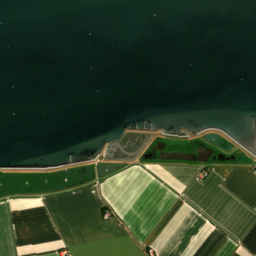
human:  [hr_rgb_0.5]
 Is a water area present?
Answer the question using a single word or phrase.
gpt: yes

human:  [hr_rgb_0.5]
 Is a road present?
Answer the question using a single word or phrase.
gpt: yes

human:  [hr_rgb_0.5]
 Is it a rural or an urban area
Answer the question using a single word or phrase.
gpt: rural

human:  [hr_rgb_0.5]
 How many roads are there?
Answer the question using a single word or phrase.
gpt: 50

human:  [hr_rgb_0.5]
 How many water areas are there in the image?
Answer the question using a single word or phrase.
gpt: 15

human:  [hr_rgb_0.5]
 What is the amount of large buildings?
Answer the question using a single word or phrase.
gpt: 0

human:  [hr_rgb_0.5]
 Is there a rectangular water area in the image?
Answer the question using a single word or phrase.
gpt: yes

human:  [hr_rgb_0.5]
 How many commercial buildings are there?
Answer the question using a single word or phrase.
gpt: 1

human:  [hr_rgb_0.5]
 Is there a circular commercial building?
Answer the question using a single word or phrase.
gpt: no

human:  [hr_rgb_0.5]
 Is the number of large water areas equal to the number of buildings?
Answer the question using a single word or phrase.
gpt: no

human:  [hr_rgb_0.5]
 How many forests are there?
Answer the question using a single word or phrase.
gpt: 9

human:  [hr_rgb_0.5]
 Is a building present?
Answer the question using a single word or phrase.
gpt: yes

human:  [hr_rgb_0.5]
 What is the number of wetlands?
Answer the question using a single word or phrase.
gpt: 3

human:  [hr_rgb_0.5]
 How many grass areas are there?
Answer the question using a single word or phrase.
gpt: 31

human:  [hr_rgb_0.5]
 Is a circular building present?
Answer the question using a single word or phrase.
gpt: no

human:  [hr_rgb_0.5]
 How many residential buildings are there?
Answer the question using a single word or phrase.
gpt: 26

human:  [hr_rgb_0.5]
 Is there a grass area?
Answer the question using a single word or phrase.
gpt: yes

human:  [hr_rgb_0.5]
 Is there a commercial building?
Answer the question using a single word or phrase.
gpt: yes

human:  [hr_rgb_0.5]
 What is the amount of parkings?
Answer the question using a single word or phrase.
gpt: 1

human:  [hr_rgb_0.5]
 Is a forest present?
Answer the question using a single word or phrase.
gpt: yes

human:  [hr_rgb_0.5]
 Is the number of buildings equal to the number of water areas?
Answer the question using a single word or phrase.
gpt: no

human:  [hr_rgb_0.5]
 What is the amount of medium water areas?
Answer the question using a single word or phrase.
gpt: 0

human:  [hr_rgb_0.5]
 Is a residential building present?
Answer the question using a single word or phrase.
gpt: yes

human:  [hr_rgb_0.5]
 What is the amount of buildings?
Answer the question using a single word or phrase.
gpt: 27

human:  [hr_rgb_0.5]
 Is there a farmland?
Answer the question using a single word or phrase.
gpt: yes

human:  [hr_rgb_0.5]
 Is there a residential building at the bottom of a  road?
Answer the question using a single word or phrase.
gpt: yes

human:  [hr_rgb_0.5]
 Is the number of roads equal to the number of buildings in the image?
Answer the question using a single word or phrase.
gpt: no

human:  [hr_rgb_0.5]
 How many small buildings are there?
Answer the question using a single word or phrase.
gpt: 27

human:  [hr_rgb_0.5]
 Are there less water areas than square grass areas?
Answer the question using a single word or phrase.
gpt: no

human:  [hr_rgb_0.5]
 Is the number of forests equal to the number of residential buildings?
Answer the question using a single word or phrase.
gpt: no

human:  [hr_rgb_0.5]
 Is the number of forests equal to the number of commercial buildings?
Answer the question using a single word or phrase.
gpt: no

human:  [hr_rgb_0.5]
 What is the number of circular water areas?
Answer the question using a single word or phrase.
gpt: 2

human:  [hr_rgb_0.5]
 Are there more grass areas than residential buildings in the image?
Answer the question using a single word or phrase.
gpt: yes

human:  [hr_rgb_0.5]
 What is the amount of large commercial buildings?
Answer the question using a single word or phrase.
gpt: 0

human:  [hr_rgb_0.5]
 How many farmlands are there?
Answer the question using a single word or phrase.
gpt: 10

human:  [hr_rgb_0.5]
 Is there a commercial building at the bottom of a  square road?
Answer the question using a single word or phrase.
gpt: no

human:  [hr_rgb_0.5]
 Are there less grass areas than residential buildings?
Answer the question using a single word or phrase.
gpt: no

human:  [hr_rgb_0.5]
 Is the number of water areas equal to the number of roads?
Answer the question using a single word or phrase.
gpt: no

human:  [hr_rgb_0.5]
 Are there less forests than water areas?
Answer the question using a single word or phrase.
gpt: yes

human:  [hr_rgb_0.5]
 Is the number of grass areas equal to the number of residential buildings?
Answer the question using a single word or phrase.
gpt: no

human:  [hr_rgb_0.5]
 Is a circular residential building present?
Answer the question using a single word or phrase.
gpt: no

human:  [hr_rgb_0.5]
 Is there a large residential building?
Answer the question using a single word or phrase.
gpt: no

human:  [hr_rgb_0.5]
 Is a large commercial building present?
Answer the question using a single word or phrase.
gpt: no

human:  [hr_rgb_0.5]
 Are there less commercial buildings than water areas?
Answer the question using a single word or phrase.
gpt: yes

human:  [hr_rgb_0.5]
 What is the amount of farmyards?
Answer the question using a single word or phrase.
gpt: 1

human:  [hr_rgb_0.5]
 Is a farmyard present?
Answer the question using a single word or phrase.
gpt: yes

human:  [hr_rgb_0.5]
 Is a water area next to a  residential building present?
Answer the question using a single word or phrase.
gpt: yes

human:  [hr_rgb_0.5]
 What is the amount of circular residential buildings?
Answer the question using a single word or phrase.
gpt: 0

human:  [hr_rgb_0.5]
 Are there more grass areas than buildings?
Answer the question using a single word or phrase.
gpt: yes

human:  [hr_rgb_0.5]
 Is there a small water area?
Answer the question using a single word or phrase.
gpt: yes

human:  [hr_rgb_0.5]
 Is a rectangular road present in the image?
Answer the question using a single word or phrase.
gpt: no

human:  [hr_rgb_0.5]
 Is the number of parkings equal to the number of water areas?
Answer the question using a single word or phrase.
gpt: no

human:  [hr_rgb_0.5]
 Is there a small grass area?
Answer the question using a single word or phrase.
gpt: yes

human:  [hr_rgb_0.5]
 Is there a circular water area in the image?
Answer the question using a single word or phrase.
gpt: yes

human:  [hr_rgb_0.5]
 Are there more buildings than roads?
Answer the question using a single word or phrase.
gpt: no

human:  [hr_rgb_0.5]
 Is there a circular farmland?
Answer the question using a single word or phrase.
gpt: no

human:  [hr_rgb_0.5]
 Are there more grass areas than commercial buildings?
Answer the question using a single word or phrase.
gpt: yes

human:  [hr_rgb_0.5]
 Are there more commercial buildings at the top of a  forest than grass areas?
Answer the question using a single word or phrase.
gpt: no

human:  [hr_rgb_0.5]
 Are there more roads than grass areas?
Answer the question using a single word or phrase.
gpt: yes

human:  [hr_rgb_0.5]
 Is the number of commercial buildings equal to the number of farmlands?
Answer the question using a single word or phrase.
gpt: no

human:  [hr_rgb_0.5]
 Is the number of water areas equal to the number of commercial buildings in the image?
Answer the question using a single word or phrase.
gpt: no

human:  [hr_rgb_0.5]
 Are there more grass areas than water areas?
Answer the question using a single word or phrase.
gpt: yes

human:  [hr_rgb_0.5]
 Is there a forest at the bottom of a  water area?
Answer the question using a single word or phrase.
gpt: yes

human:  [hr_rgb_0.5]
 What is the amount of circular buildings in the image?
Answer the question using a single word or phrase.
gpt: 0